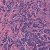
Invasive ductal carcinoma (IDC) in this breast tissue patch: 1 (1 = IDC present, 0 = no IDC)